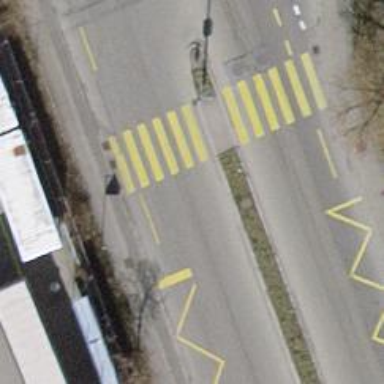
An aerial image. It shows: Uncontrolled zebra crossing on the road.